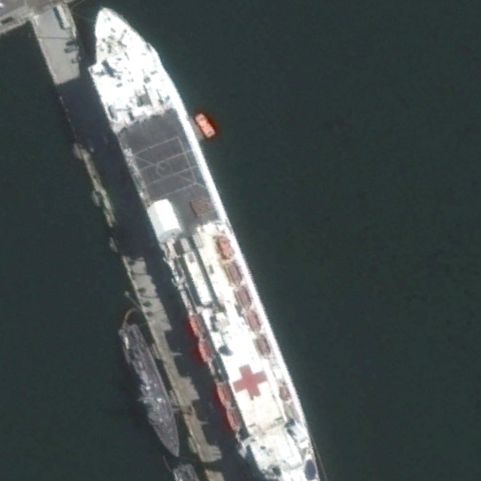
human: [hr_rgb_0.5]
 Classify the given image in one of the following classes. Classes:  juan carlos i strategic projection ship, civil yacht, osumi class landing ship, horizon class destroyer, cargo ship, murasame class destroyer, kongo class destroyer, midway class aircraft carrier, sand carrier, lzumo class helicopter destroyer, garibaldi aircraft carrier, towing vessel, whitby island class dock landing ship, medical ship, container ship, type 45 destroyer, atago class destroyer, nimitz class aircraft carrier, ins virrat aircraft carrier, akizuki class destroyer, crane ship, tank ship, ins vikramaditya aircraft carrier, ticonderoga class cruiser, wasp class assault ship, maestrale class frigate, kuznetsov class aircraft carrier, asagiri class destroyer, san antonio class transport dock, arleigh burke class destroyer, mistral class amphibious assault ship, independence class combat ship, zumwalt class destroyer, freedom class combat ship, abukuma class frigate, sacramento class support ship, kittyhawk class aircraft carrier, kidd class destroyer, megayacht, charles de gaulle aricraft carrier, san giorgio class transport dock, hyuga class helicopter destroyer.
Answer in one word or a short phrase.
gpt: Medical ship